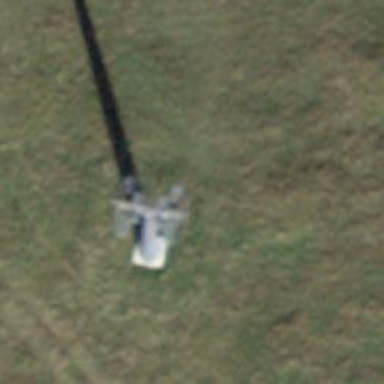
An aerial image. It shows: Pylon for aerialway.